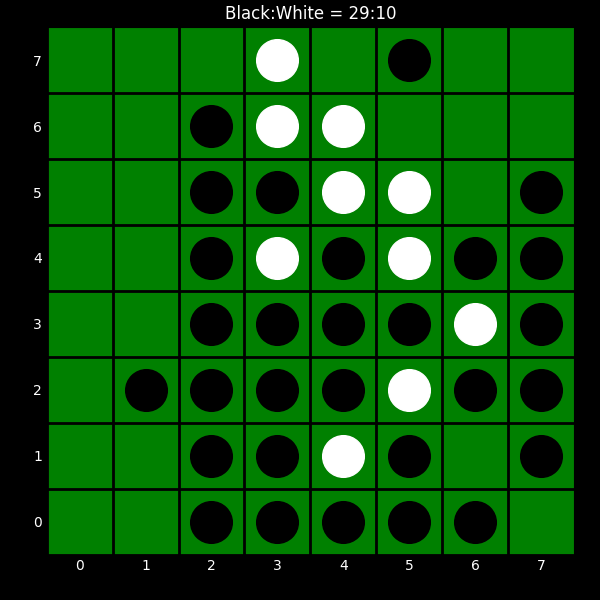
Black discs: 29
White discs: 10